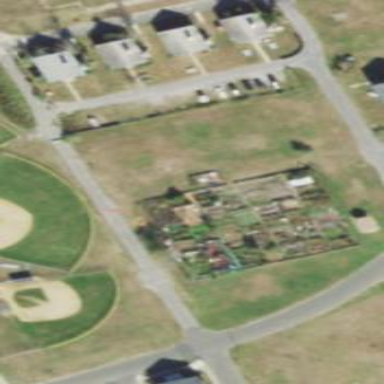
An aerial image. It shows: Community garden providing leisure land.